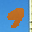
Label: 9